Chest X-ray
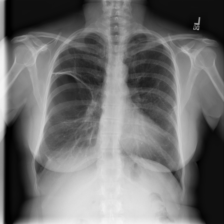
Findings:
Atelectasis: negative
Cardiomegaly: negative
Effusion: negative
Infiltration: negative
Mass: negative
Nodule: negative
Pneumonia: negative
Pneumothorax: positive
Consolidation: negative
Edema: negative
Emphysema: negative
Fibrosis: negative
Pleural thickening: negative
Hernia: negative